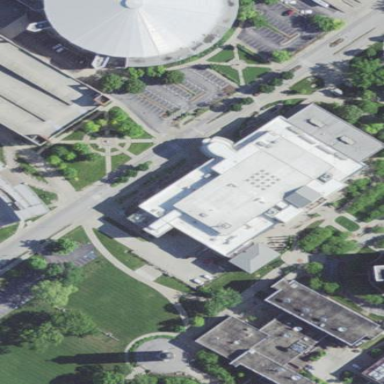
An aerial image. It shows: University building.